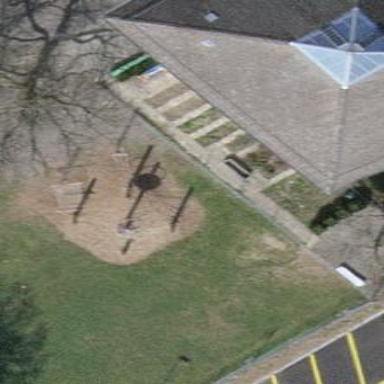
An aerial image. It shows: Playground with woodchips surface. The playground has specific theme.